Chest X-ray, PA view. Patient: 26 years old, sex M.
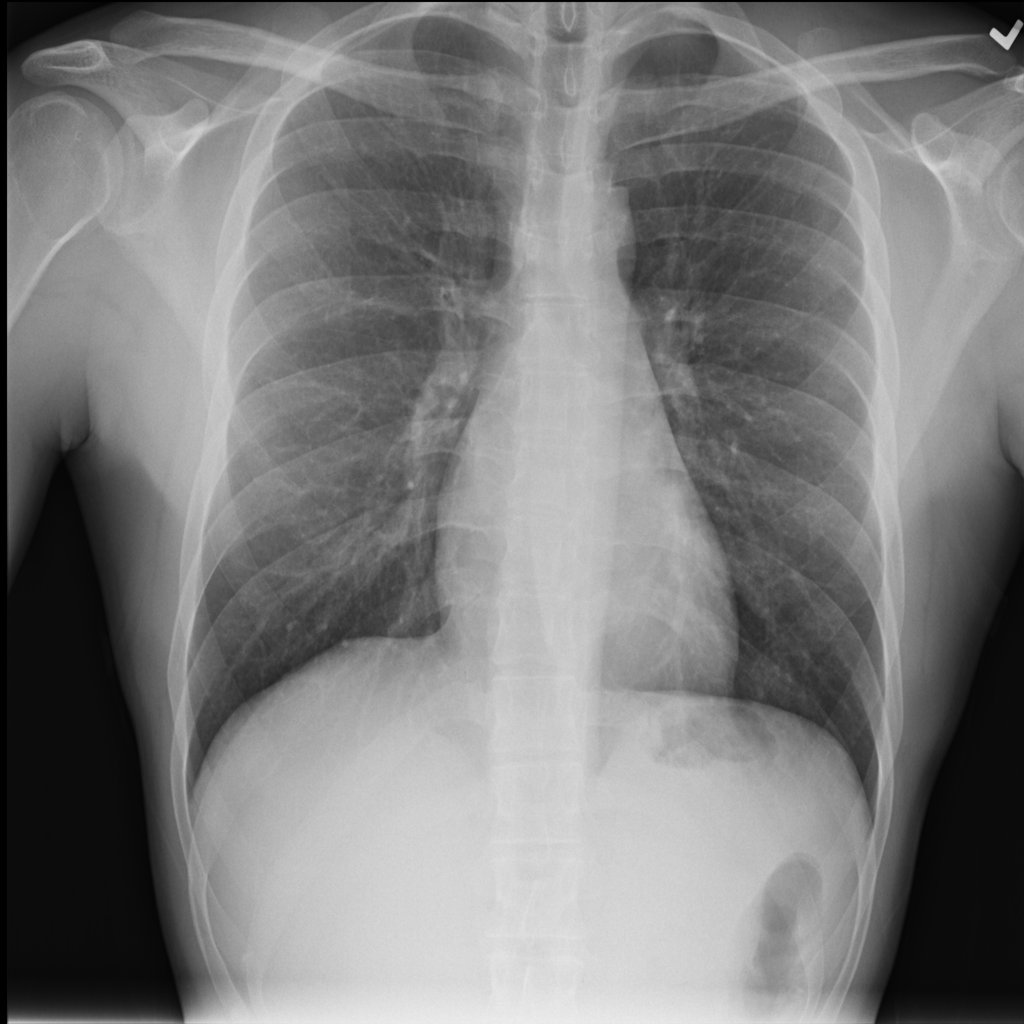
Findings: No Finding